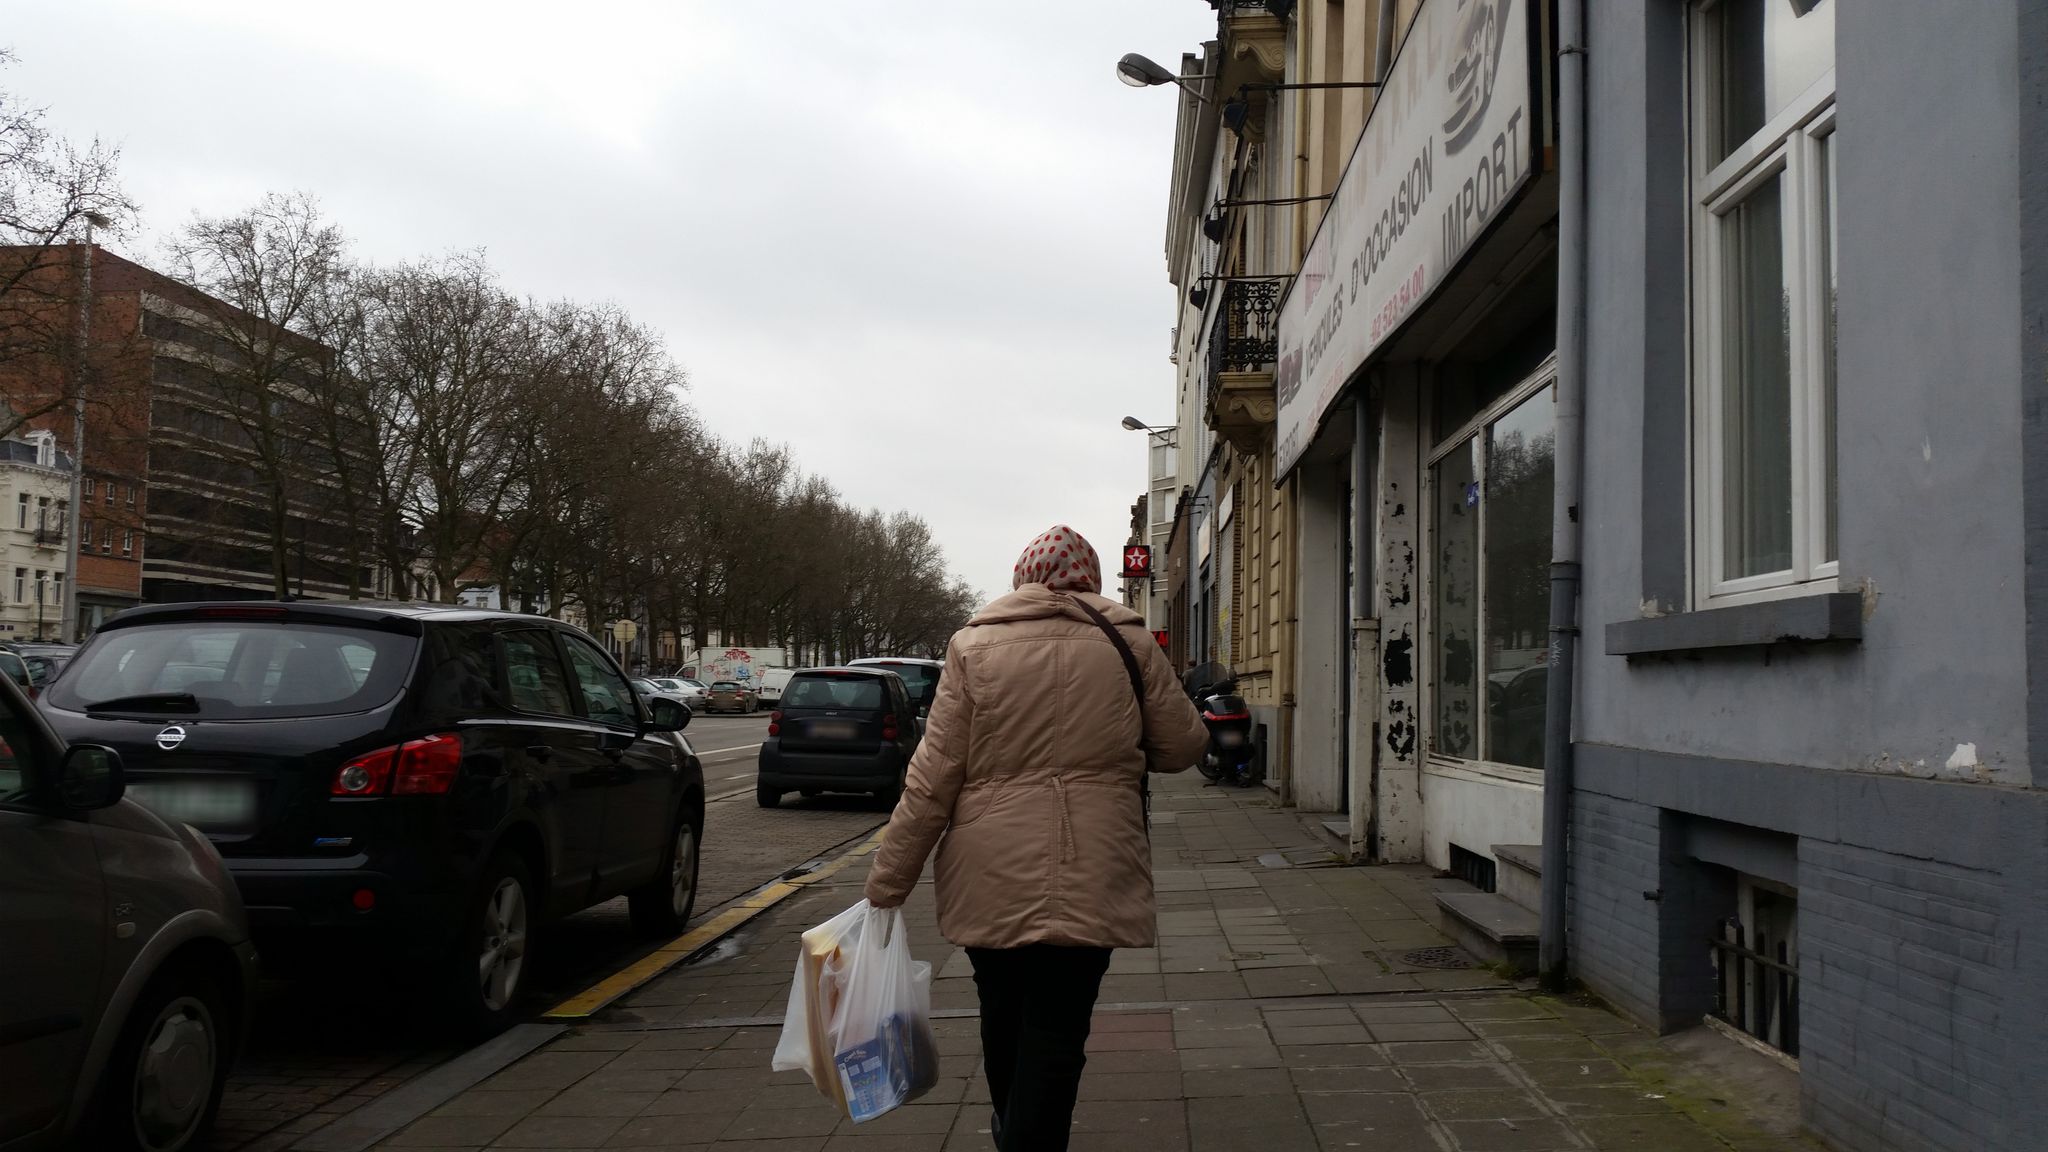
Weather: cloudy
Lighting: day
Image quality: good
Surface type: walking surface
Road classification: cycleway
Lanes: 2
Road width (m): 2.5
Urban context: urban centre
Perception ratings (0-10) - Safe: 3.74, Lively: 7.07, Beautiful: 8.52, Boring: 1.74, Depressing: 6.13, Wealthy: 6.61